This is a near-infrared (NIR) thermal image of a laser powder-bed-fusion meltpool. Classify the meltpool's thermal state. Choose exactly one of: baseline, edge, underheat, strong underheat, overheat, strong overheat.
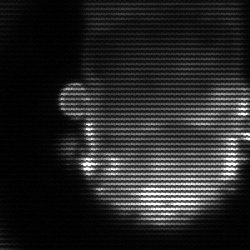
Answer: baseline